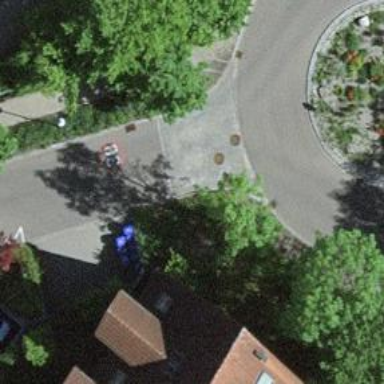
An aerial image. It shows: Residential road with sidewalk on the left side.